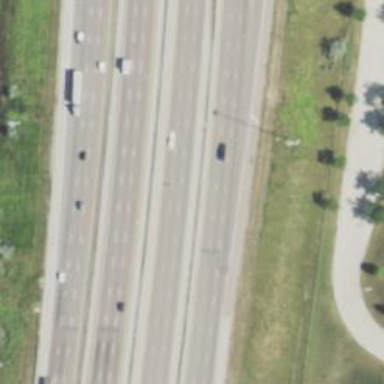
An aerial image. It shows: Asphalt motorway.